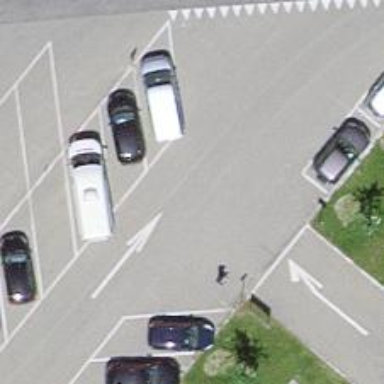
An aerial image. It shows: Parking aisle designated as service road.